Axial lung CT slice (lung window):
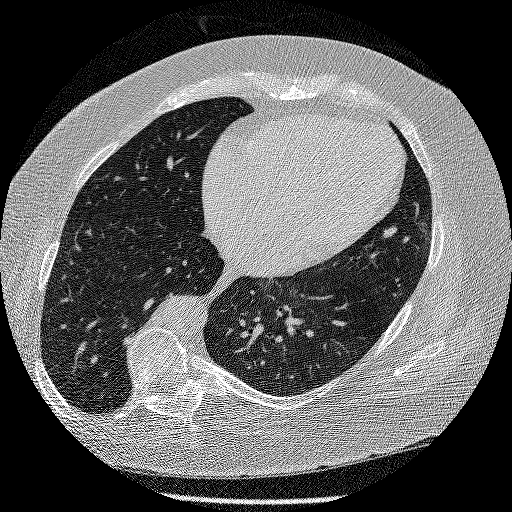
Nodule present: no